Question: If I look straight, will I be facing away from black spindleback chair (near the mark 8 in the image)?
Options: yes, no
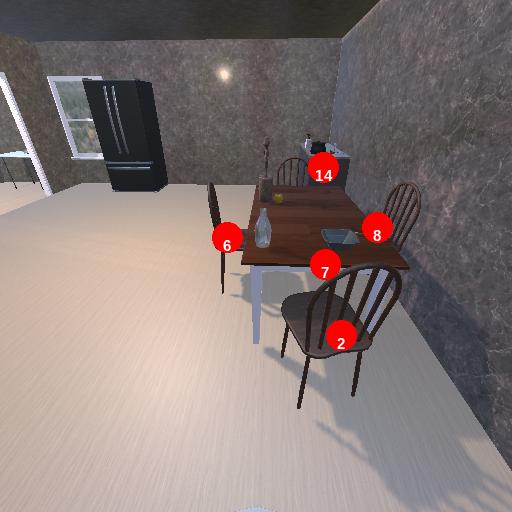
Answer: yes